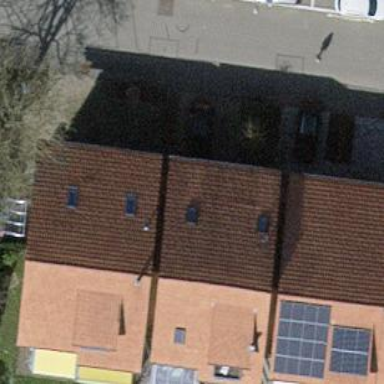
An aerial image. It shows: Terrace building.